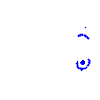
Particle: kaon